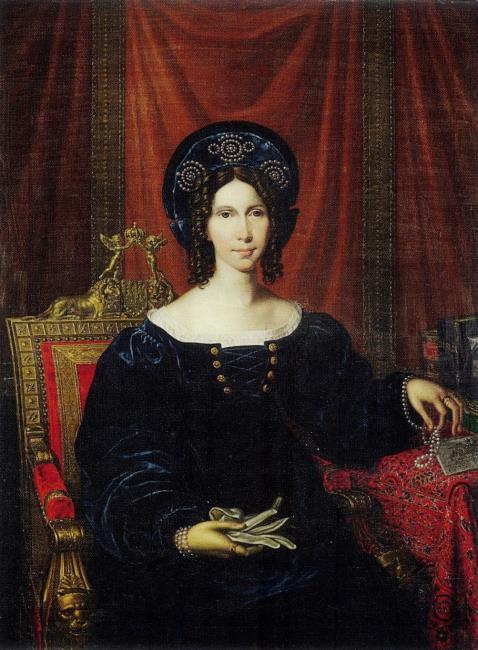
Title: Portrait of Wilhelmina van Pruisen (1774-1837), queen of the Netherlands
Artist: Johann Friedrich Bury
Earliest date: 1819
Latest date: 1819
Genre: painting
Iconography: Gloves
Keywords: woman's portrait, knee-length portrait, head to the right, body facing right, sitting, glove/gloves in hand, pearl necklace, newspaper, curtain/drapery background